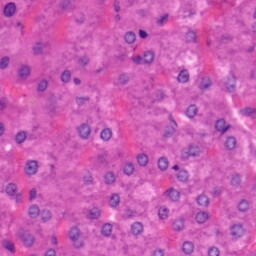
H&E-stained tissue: Liver